This continuous-wavelet-transform scalogram was computed from a bearing vibration snapshot. Diagnose the bearing from this image, choosing from: normal, inner_race, outer_race, ball.
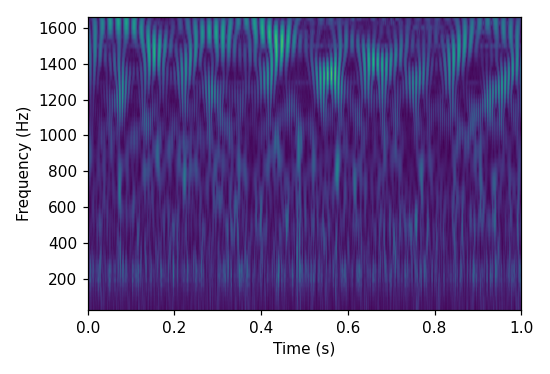
Answer: normal